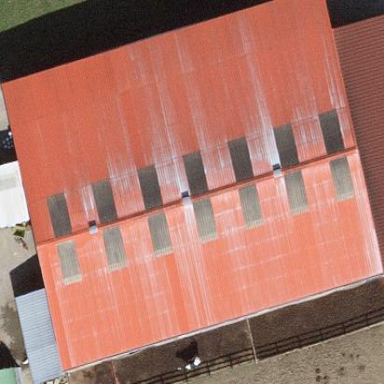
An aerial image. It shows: Farm building.